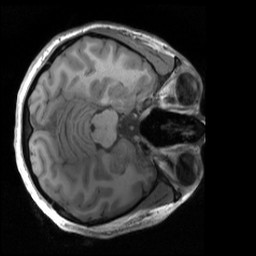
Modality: T1w
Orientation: axial
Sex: female